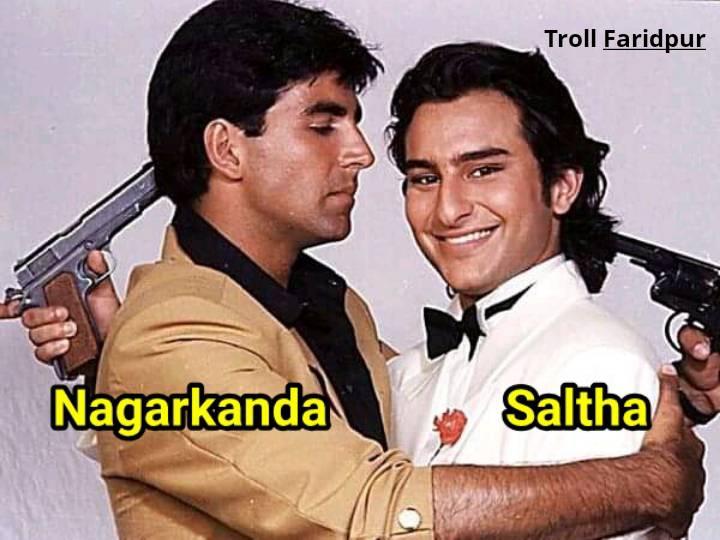
Caption: Nagarkanda     Saltha
Label: non-hate